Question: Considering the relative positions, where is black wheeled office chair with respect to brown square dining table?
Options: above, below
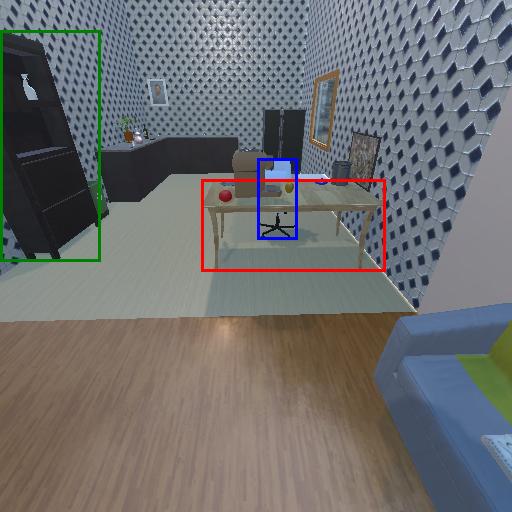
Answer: above